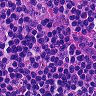
Metastatic tissue present: no